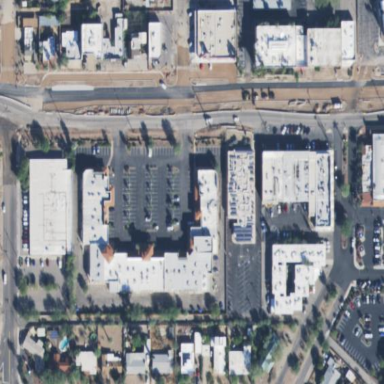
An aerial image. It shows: Parking area with surface.